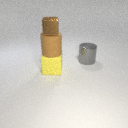
large gray metal cylinder behind large yellow rubber cube